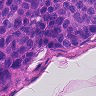
Metastatic tissue present: yes